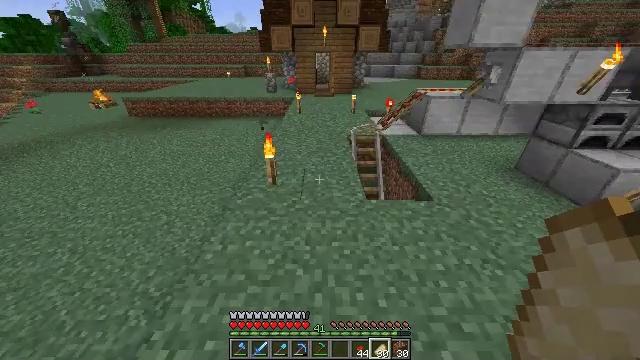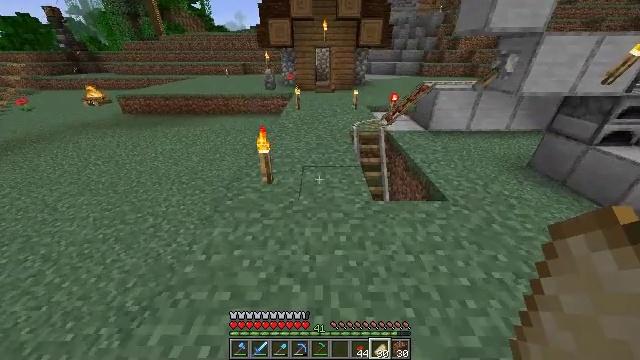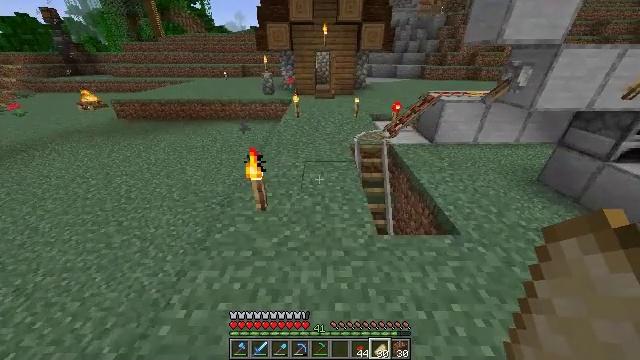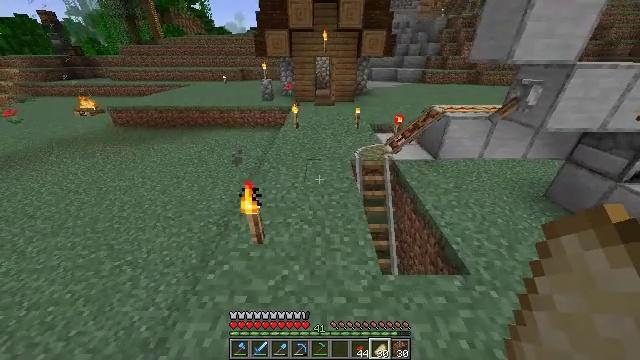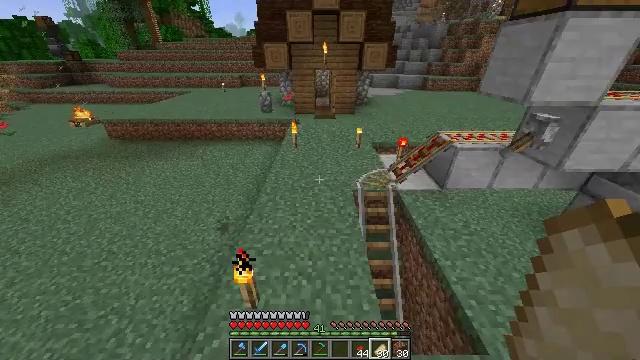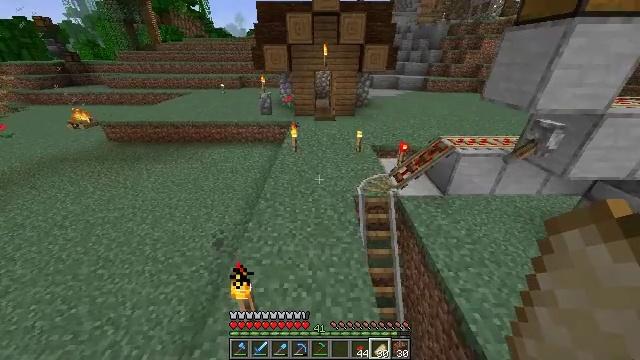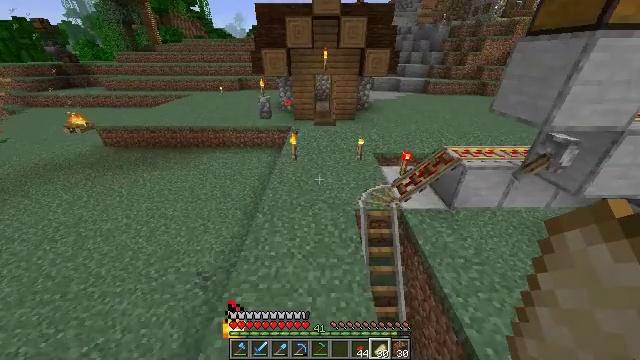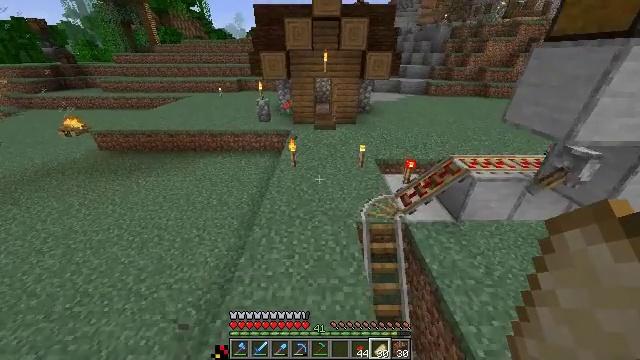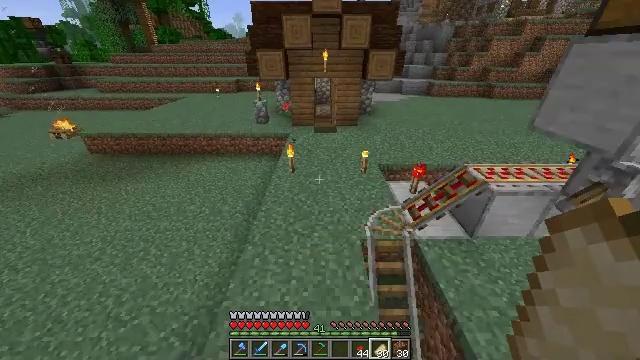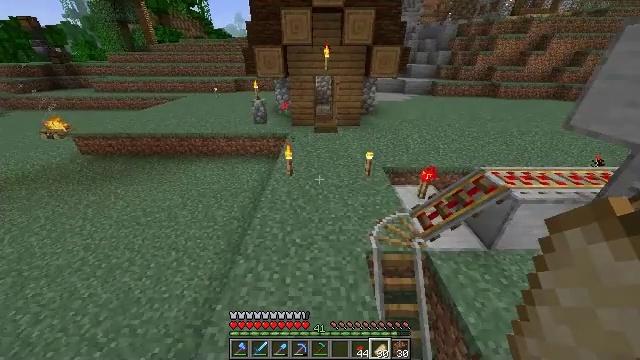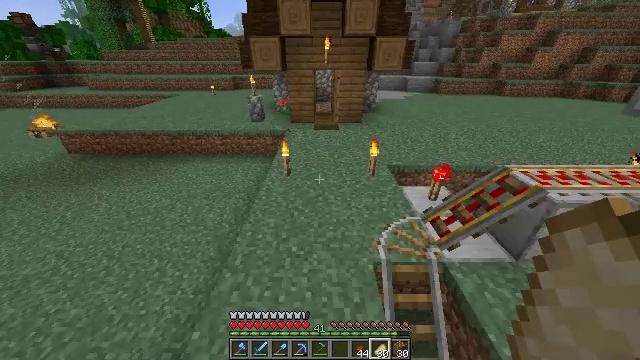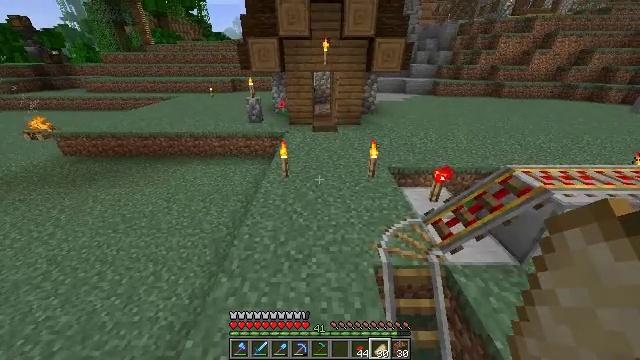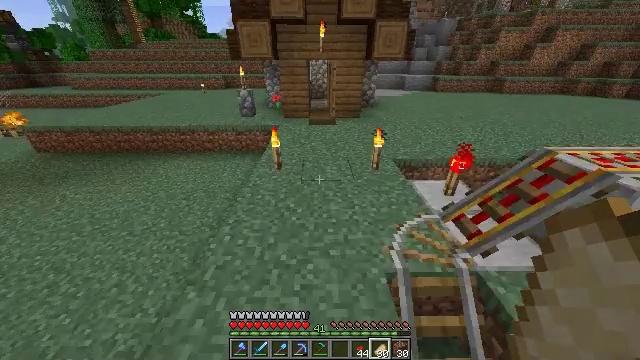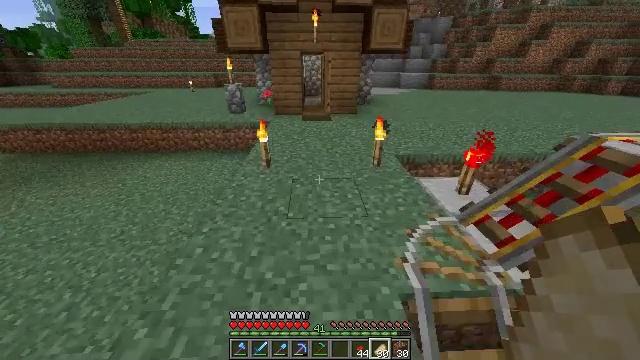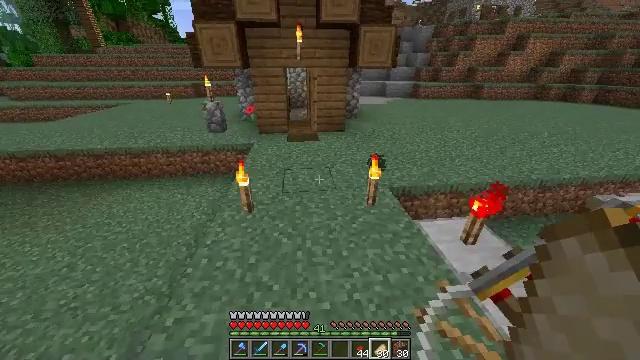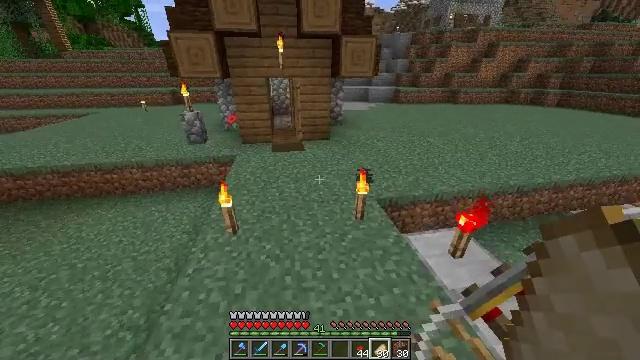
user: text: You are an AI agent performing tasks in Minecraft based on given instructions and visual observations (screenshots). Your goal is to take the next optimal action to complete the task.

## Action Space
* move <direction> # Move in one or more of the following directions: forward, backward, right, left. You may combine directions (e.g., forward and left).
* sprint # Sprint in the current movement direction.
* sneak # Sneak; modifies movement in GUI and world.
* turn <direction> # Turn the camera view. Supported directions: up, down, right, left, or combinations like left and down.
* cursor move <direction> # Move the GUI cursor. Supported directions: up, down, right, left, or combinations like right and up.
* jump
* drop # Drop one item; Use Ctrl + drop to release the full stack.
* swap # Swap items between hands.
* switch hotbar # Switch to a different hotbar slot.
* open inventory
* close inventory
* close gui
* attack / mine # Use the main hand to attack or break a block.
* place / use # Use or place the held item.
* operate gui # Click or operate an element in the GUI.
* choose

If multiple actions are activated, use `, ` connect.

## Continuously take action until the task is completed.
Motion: motion action
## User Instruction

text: Gather the cartography table from its current location.
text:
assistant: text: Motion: move forward, jump
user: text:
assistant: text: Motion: move forward, sprint, jump
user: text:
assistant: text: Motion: move forward, sprint, jump
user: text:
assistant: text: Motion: move forward, sprint, jump
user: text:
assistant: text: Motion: move forward, sprint, jump
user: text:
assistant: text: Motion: move forward, sprint, jump
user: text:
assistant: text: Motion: move forward, jump
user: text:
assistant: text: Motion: move forward, jump
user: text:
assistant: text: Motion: move forward, jump
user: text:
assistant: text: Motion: move forward, jump
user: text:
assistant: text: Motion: move forward, jump
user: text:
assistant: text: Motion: move forward, jump
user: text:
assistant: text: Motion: move forward, turn right, jump
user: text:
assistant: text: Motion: move forward, sprint, turn right, jump
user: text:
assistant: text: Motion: move forward, sprint, turn right, jump
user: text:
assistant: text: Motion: move forward, sprint, turn right, jump
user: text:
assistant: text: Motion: move forward, sprint, turn right, jump
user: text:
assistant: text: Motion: move forward, sprint, turn right, jump
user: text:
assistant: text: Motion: move forward, turn right, jump
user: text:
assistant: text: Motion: move forward, turn right and up, jump
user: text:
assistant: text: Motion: move forward, turn right and up, jump
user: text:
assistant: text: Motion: move forward, turn right and up, jump
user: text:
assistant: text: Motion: move forward, turn right, jump
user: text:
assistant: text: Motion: move forward, turn right and up, jump
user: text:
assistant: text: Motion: move forward, turn right, jump
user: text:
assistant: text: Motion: move forward, sprint, turn right, jump
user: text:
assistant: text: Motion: move forward, sprint, turn right, jump
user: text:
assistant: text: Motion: move forward, sprint, turn right, jump
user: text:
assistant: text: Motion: move forward, turn right, jump
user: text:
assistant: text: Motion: move forward, turn right, jump